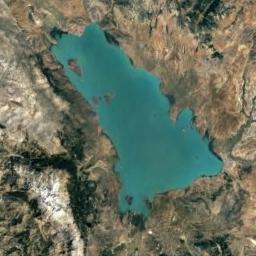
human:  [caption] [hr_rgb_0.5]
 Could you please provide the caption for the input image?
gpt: The lake is green in the picture .

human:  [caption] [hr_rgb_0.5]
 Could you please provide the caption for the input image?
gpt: An irregularly shaped light blue lake surrounded by yellow-brown mountains .

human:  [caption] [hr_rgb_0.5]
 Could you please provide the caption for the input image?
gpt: Many trees are beside the lake .

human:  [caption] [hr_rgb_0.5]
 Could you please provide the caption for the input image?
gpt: The lake lies in a mountainous area and the water is light blue .

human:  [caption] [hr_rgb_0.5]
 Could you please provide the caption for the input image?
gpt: There are brown bare land and some green plants around the lake .